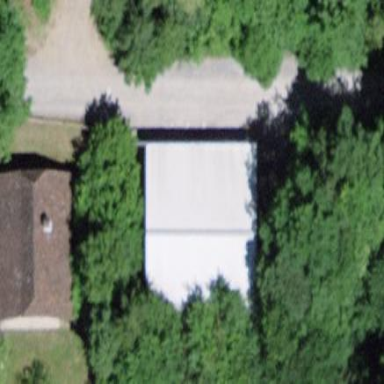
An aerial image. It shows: Warehouse building.